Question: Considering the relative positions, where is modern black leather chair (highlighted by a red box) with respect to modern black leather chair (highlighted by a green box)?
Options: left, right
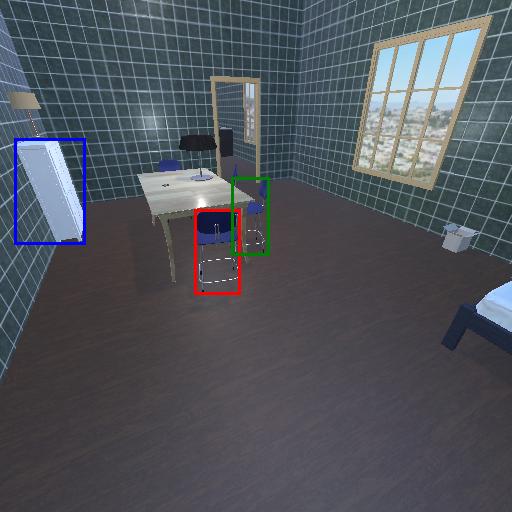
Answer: left